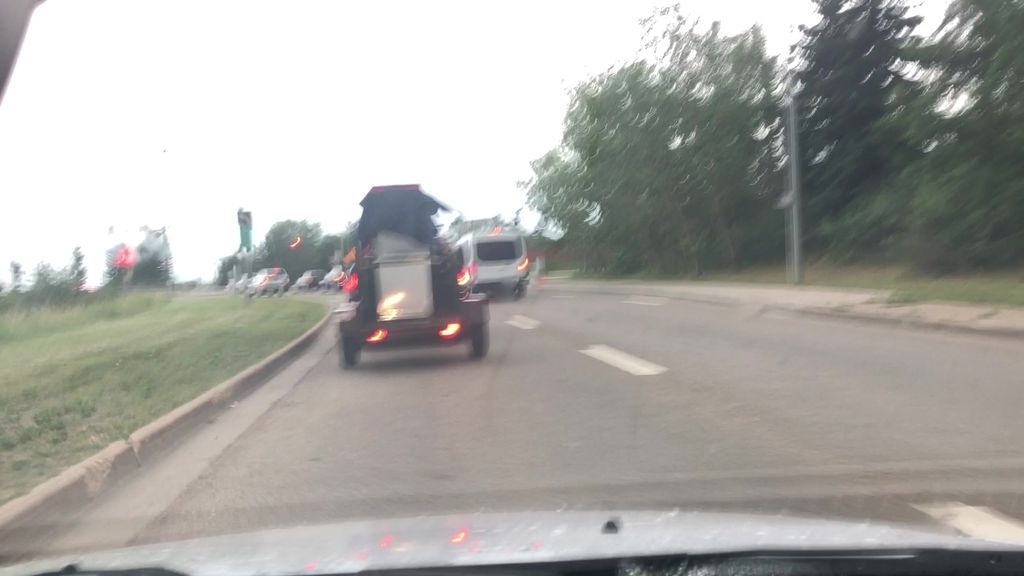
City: edmonton